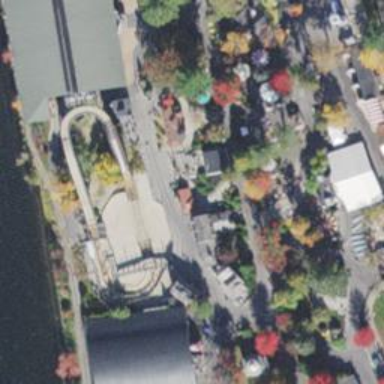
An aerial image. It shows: Attraction spot for tourism.